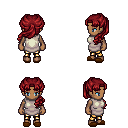
a pixel art fantasy rpg character, female body template, human, dark skin, white tunic, gold greaves, brunette princess hairstyle, brown slippers, four views (front, back, left, right), 2x2 character sprite sheet, small pixel art, hard edges, no anti-aliasing